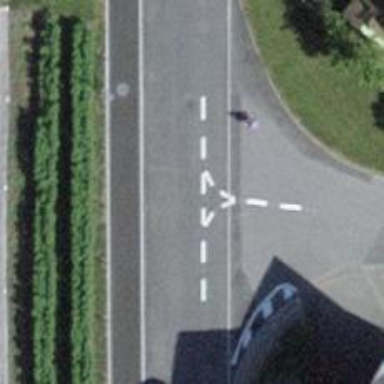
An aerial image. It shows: Residential road with asphalt surface. There is asphalt sidewalk on the right side.